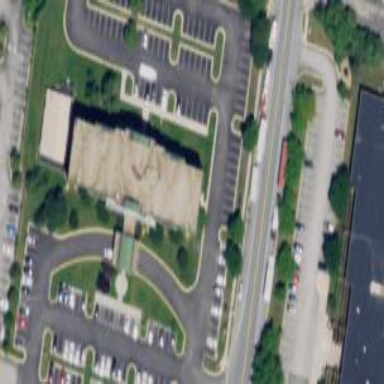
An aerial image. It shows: Hotel building.